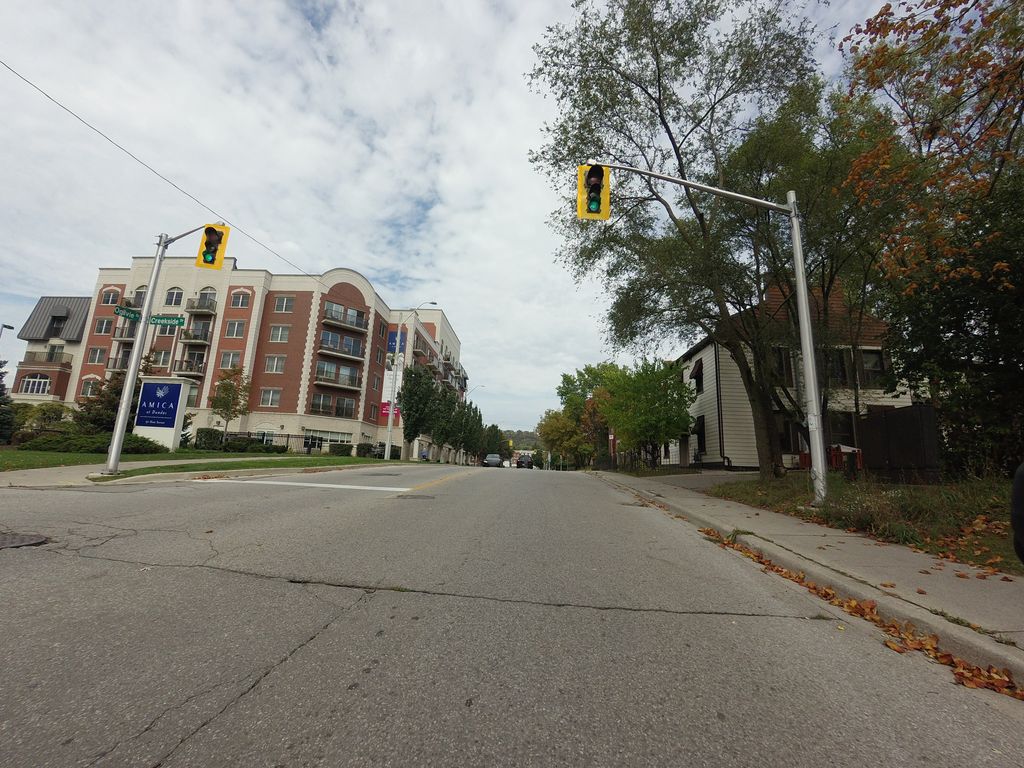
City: hamilton